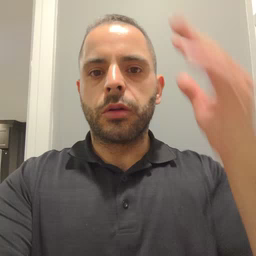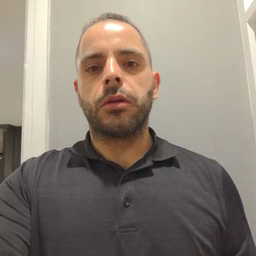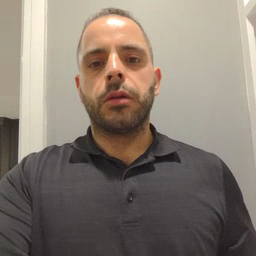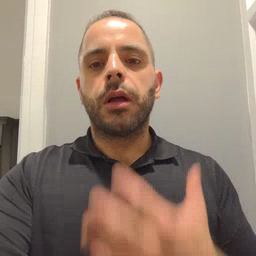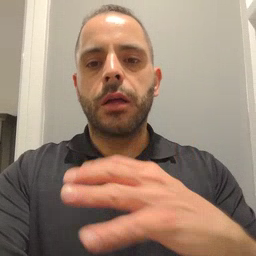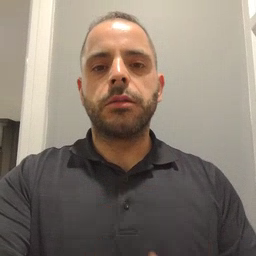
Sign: hot